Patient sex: M
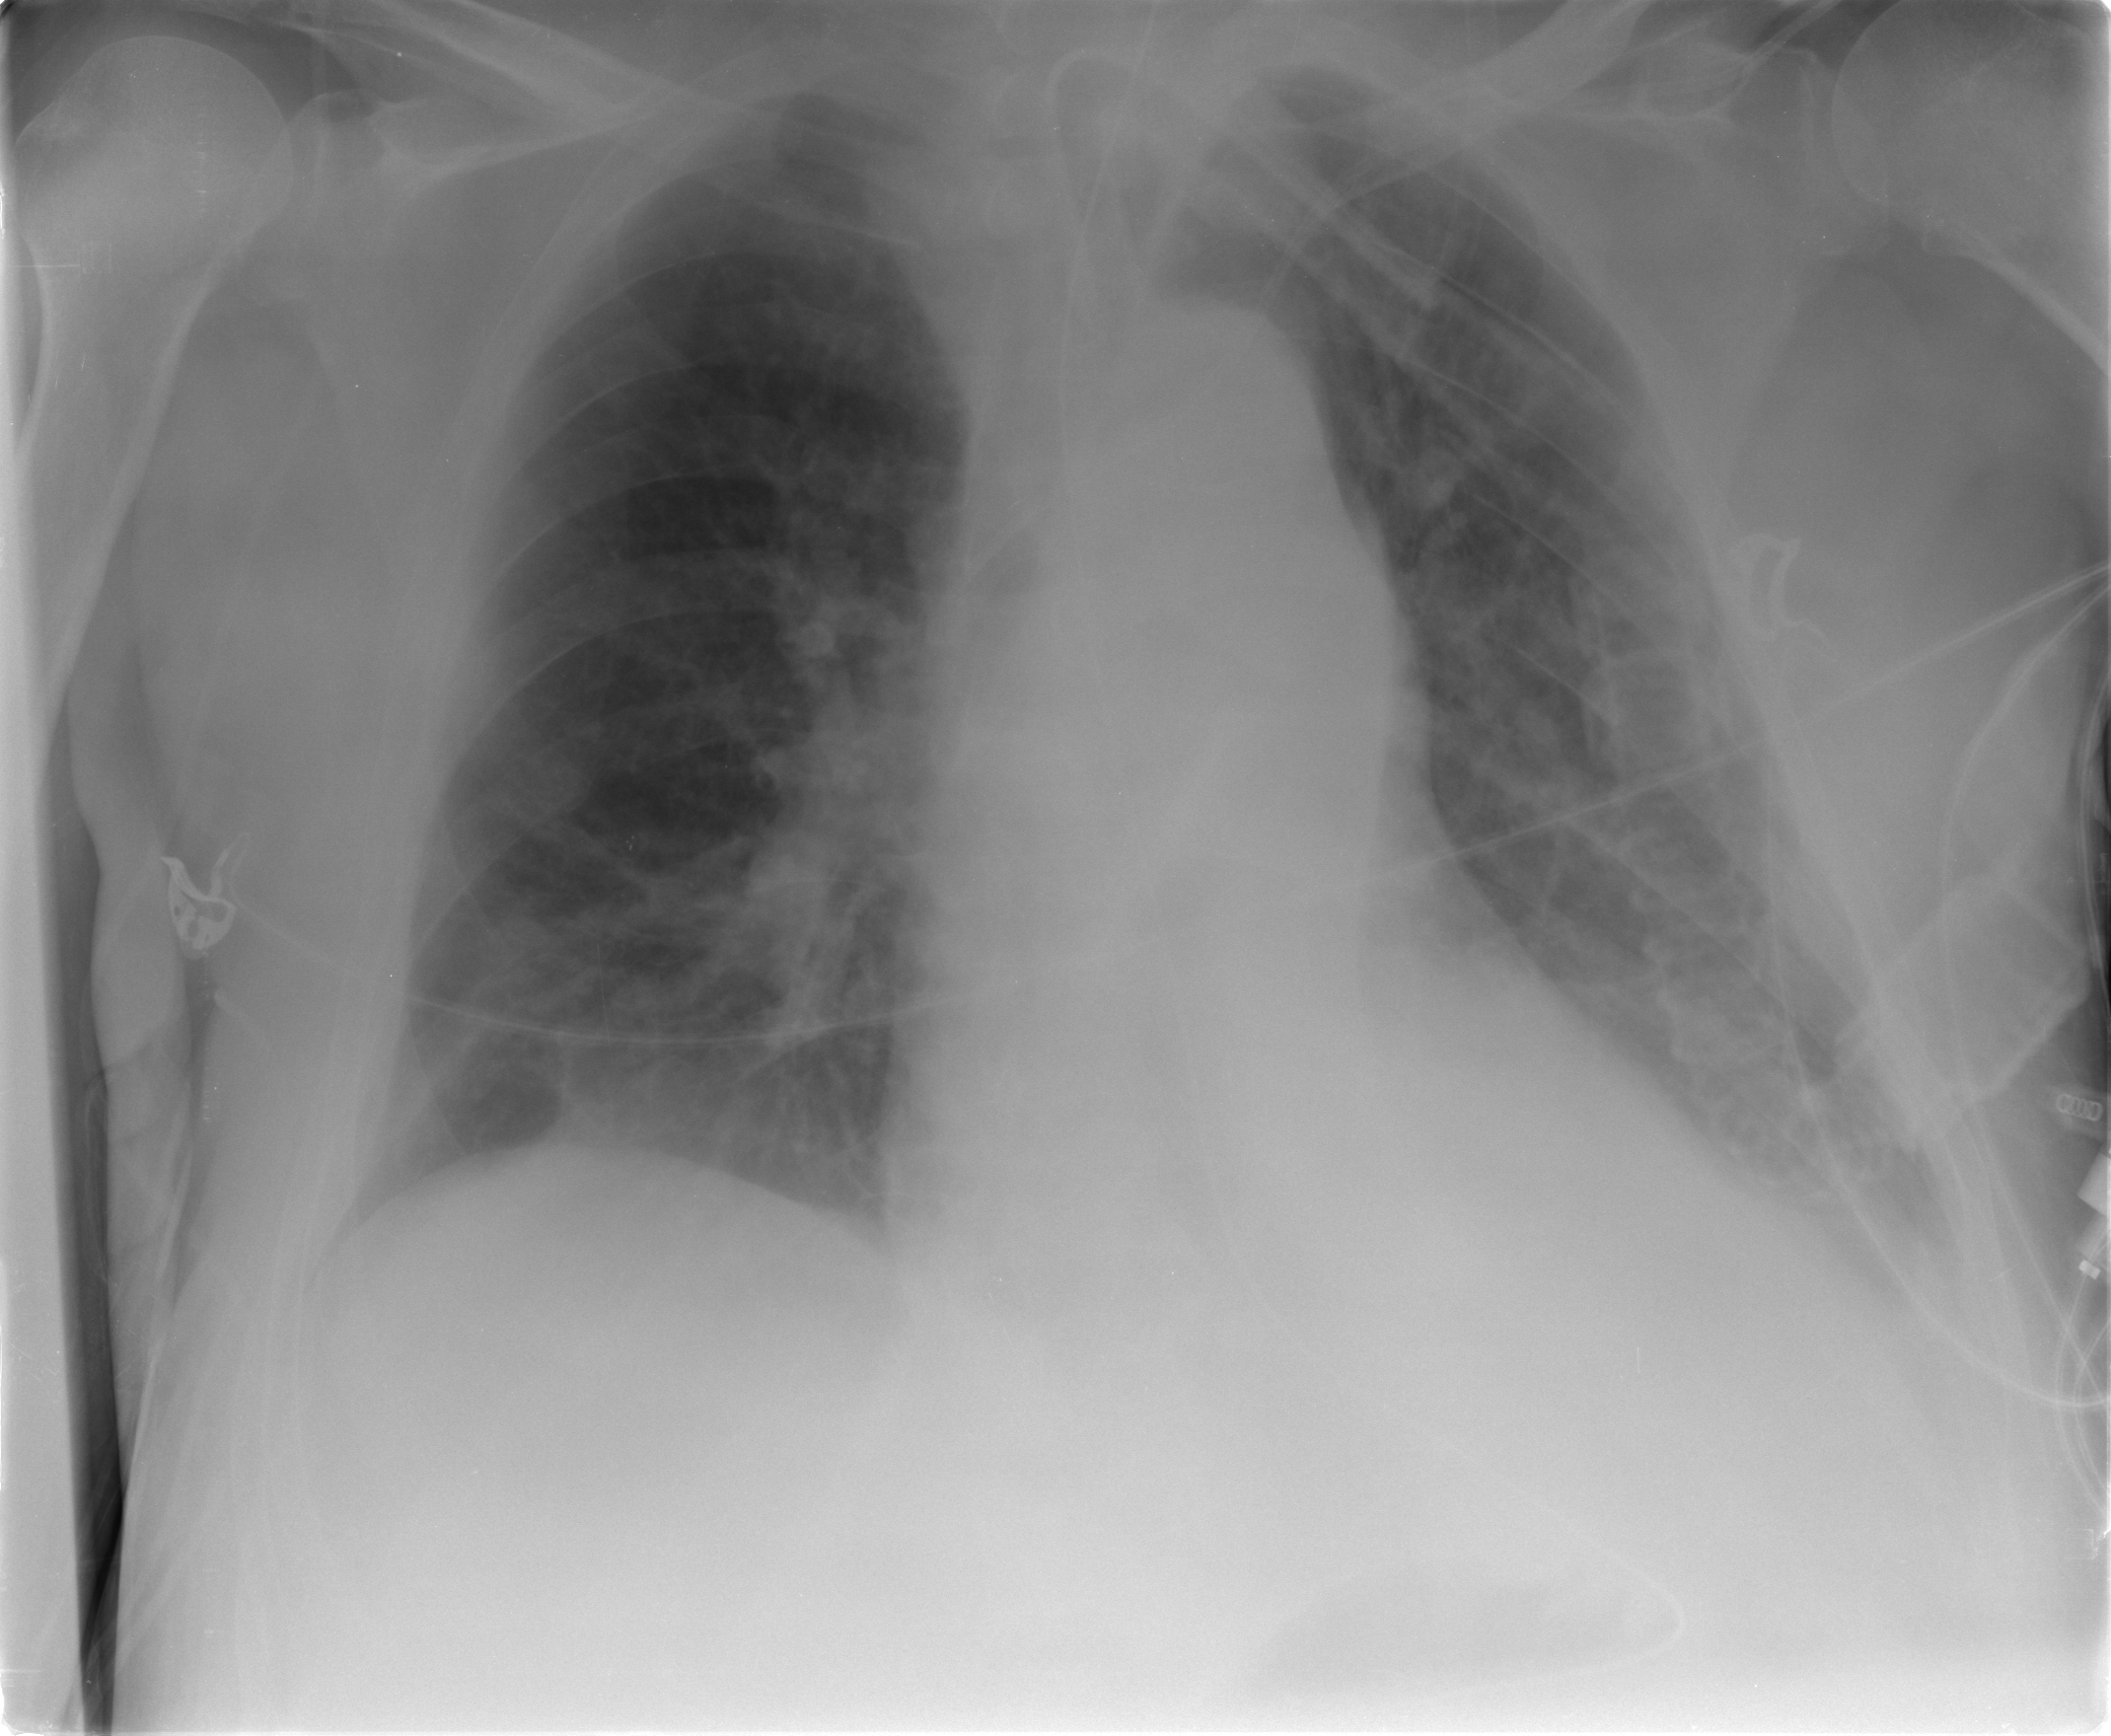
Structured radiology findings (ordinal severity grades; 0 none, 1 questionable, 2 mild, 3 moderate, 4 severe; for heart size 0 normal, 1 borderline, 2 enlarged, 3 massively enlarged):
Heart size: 0
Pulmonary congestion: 2
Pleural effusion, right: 0
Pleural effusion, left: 2
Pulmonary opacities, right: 0
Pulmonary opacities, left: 2
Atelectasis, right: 2
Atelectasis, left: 2